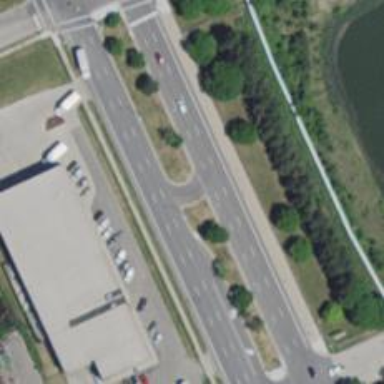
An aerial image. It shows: Secondary link road.